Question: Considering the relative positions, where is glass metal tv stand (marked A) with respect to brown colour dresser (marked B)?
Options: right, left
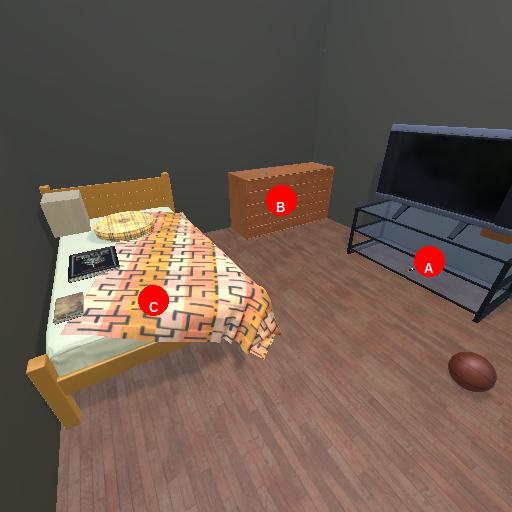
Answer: right